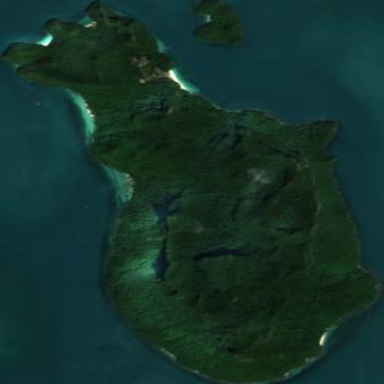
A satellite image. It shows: Island with natural coastline.